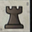
Piece: bR